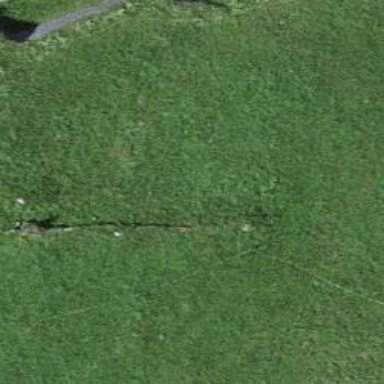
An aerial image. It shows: Dry stone wall barrier.